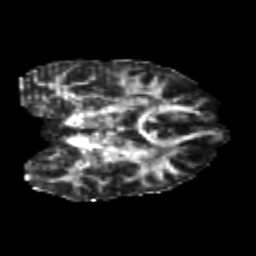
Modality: FA
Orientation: coronal
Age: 21
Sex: female
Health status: healthy
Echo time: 0.074 s